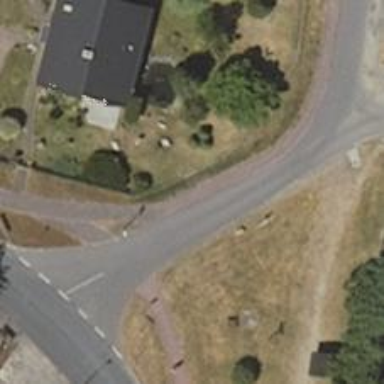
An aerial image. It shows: Sidewalk along the footway.